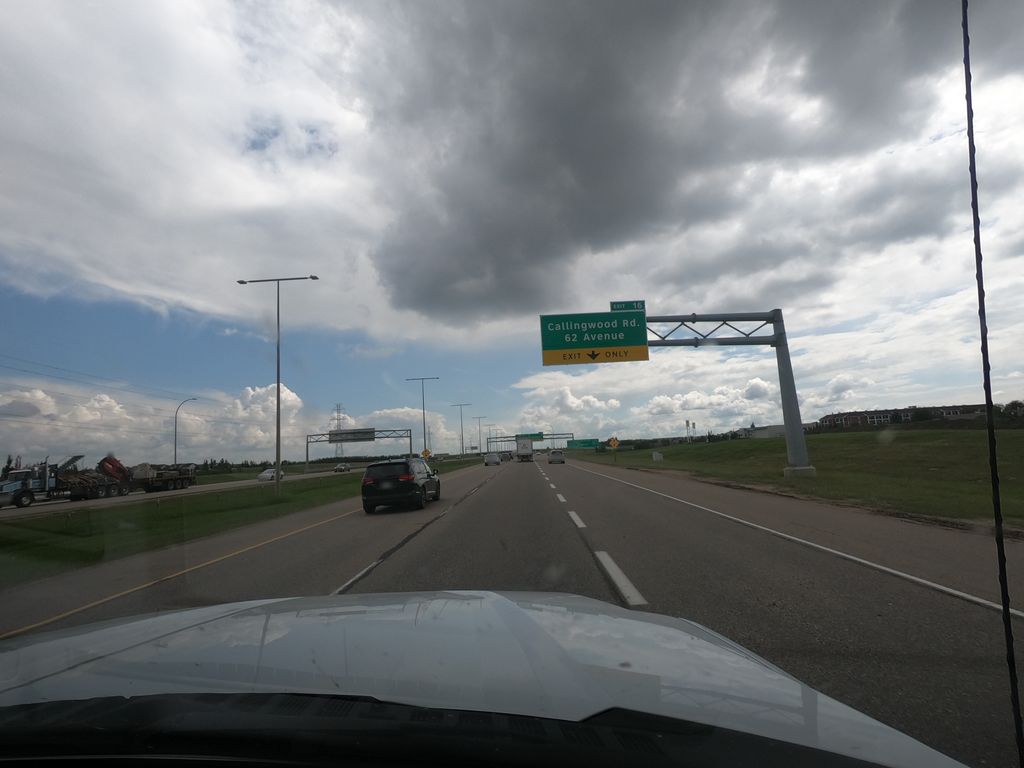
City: edmonton